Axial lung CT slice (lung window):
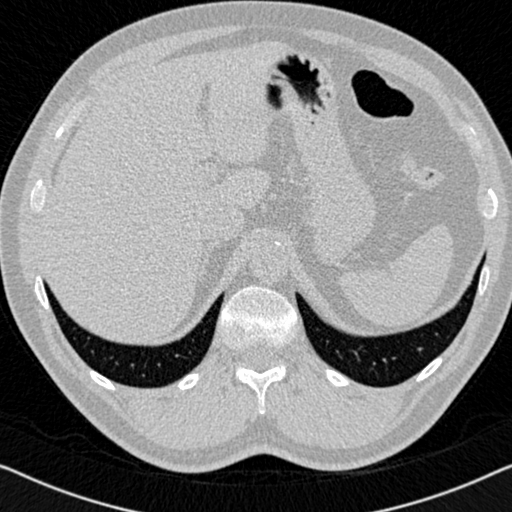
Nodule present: no